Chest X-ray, PA view. Patient: 12 years old, sex M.
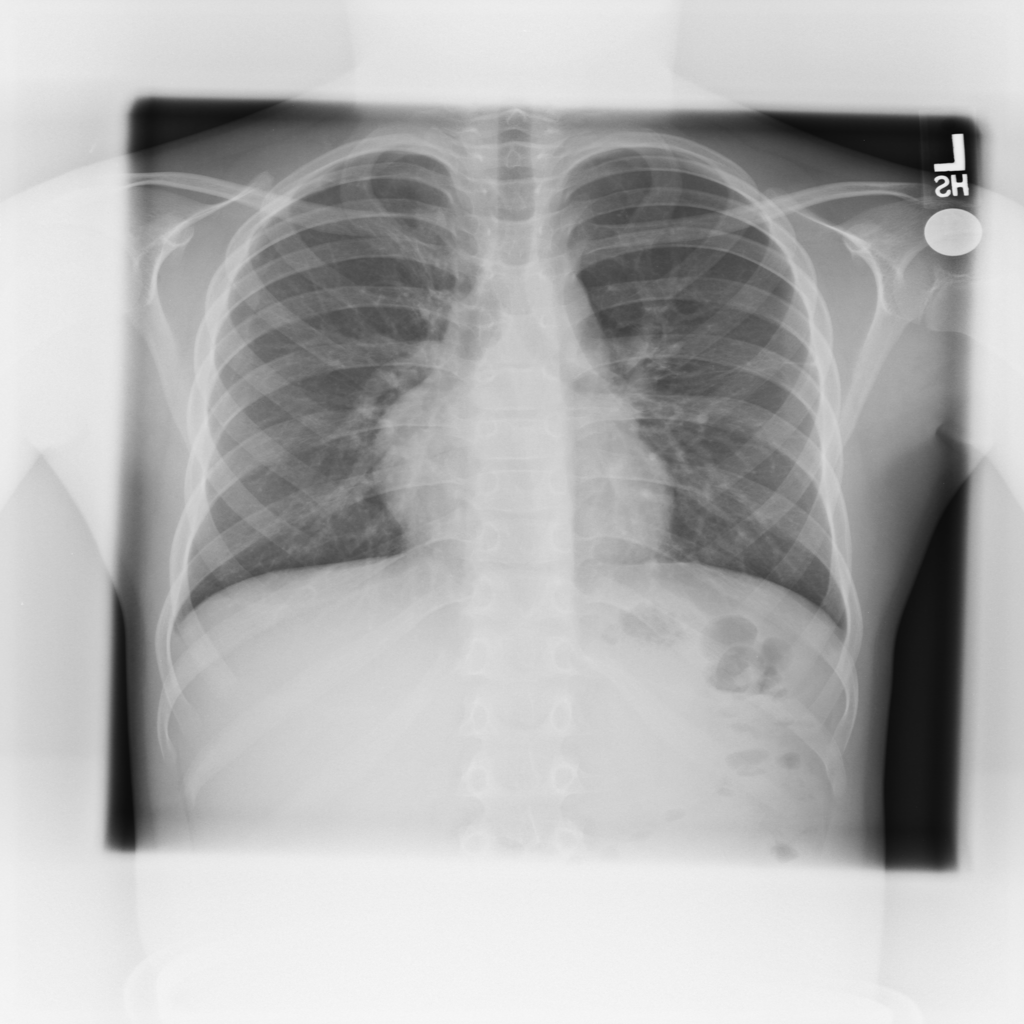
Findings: Atelectasis